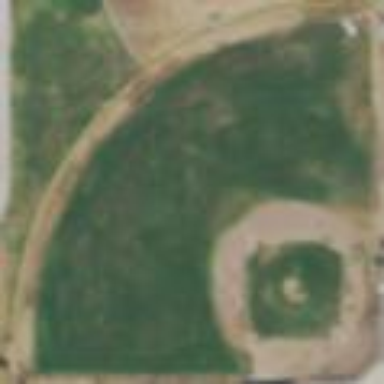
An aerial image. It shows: Baseball pitch for leisure land.